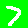
Digit: 7